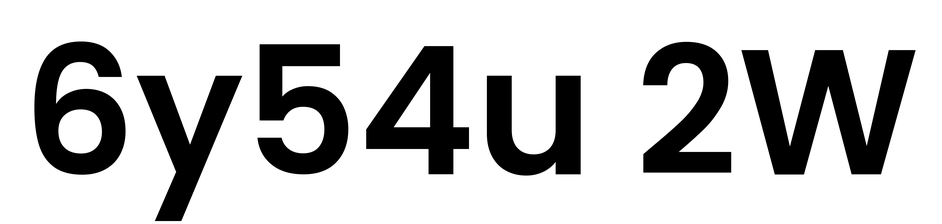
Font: Poppins-SemiBold